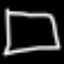
Label: square